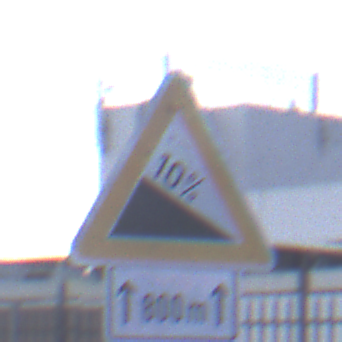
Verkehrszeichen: Gefaelle10
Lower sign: LaengeEinerStrecke1
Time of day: SunriseSunset
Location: Outdoor (Suburban)
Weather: PartlyCloudy
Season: NotSpecified
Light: Natural